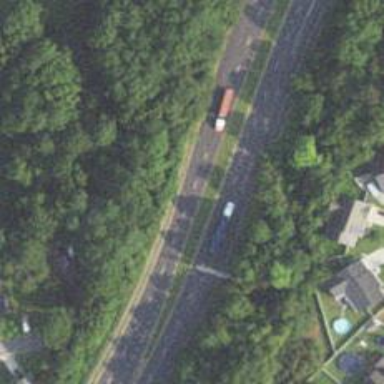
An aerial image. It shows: Motorway junction.